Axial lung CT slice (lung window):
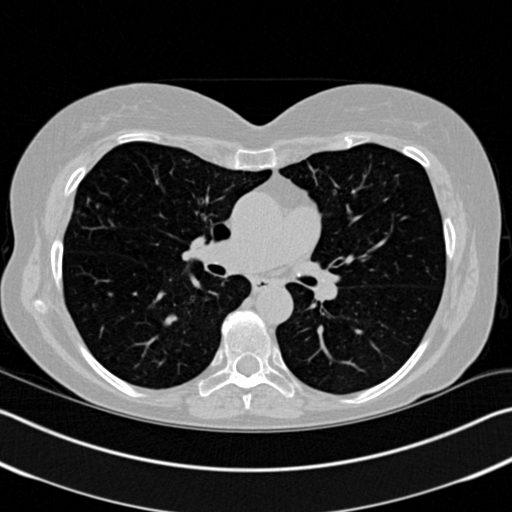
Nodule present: no